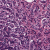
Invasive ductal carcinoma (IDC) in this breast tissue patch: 1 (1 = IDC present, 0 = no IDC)